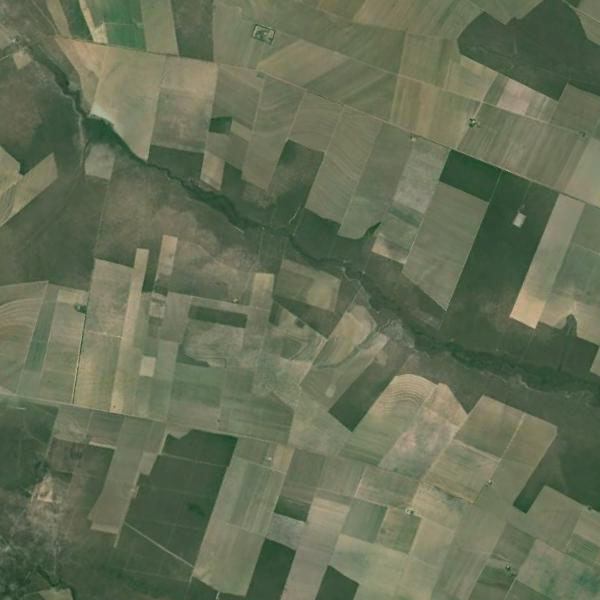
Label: Farmland